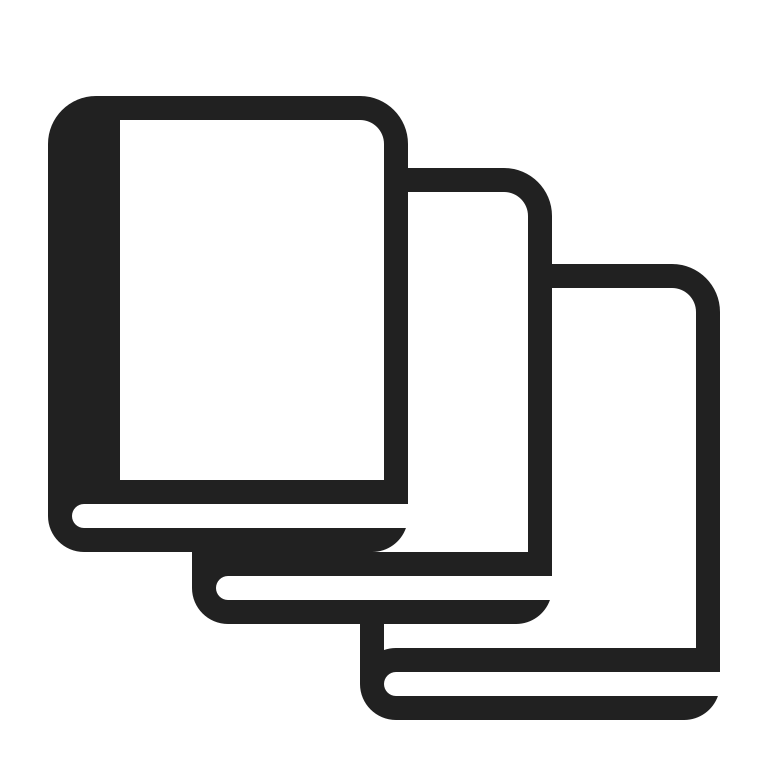
books high contrast